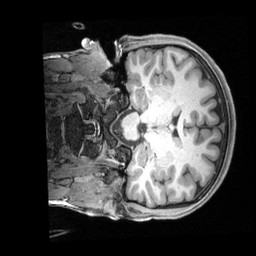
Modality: T1w
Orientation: coronal
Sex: female
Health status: ill
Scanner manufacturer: siemens
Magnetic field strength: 3 T
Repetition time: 2.4 s
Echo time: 0.00201 s